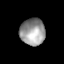
Tissue: skin
Cell type: Others
Senescence score: 0.2859
Nuclear area (px): 654
Mean DAPI intensity: 153.625